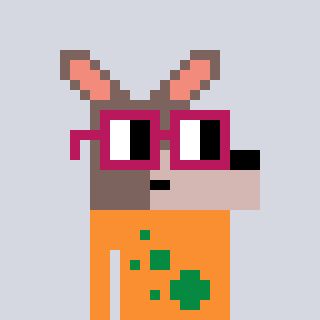
a pixel art character with square dark red glasses, a kangaroo-shaped head and a orange-colored body on a cool background